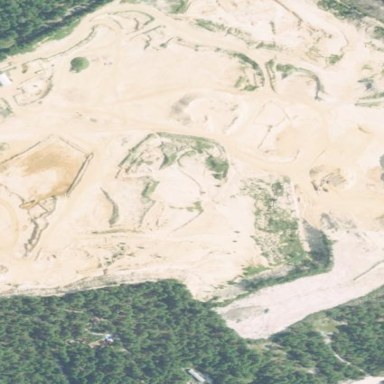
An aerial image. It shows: Quarry area with sand as the primary resource.